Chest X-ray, PA view. Patient: 62 years old, sex M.
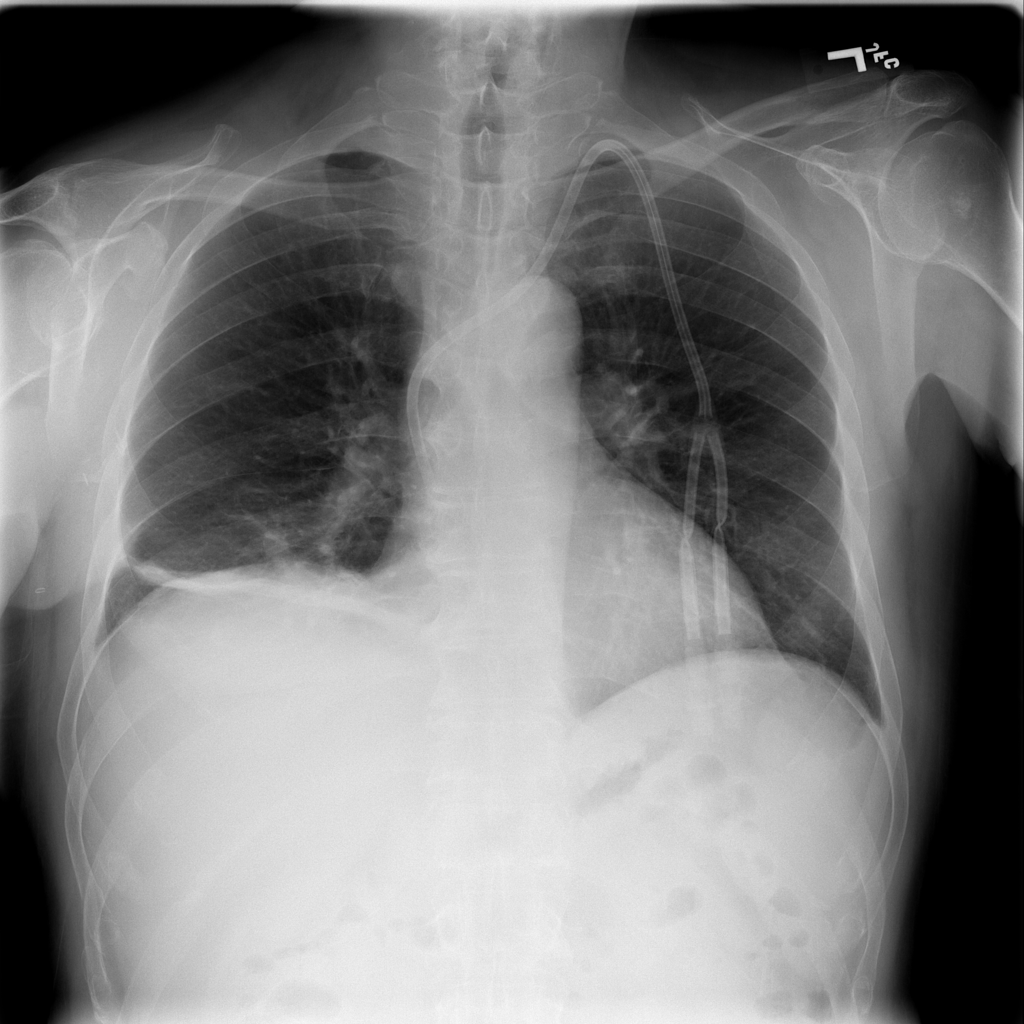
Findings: Atelectasis, Effusion, Infiltration